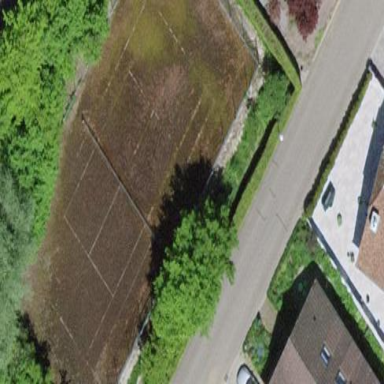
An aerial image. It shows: Tennis court on the leisure land pitch.